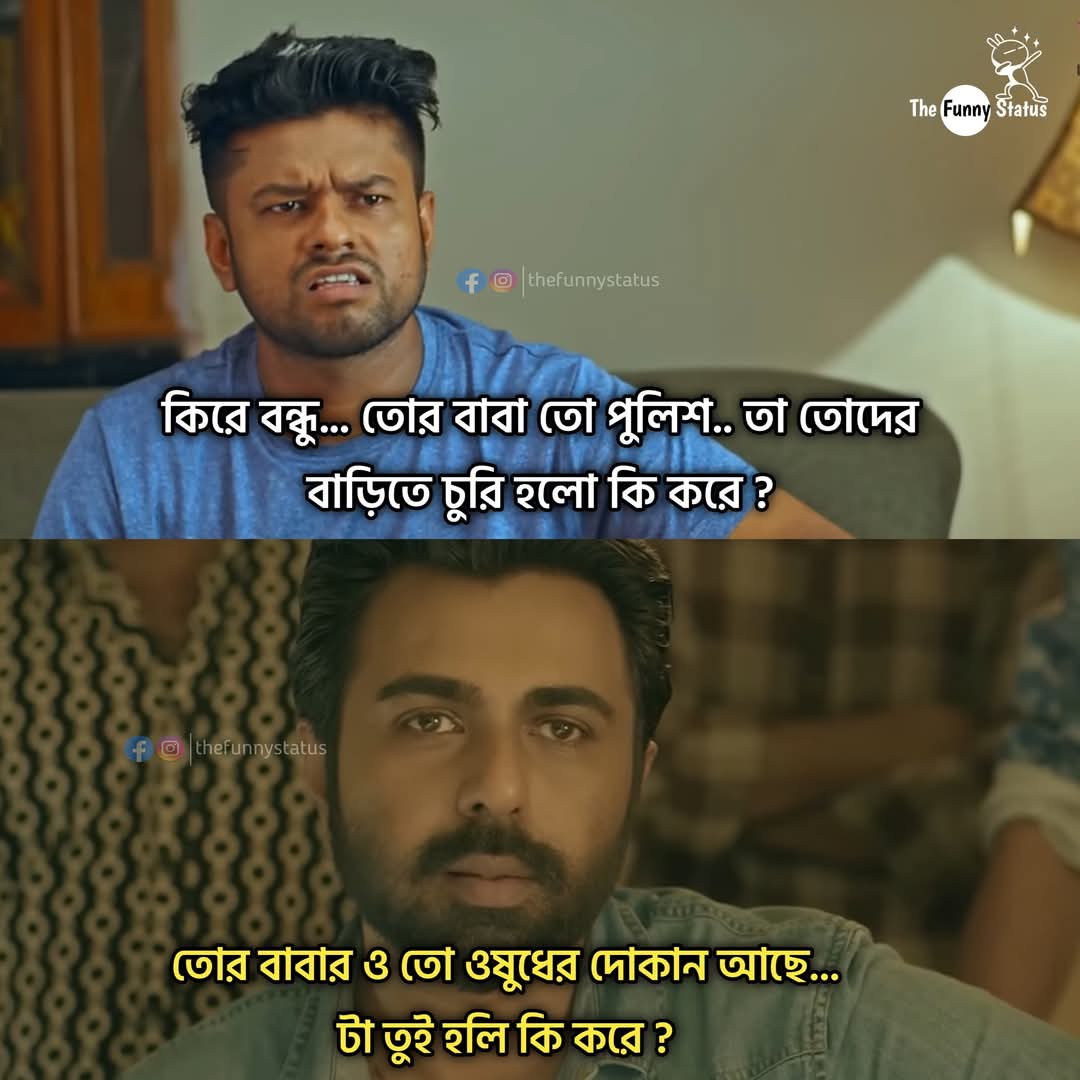
Text: কিরে বন্ধু... তোর বাবা তো পুলিশ.. তা তোদের বাড়িতে চুরি হলো কি করে?
তোর বাবার ও তো ওষুধের দোকান আছে... টা তুই হলি কি করে?
Label: Hate
Hate category: Personal Offence
Targeted group: Individual